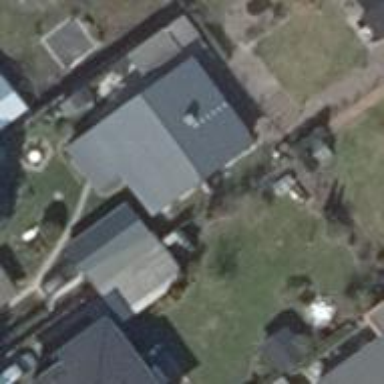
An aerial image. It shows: Detached building with gabled roof.